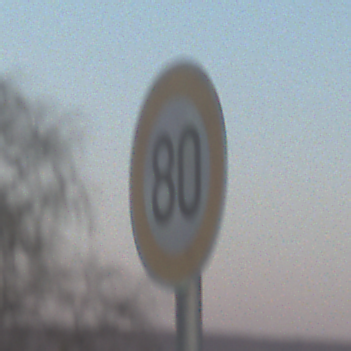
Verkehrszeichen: Geschwindigkeit80
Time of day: SunriseSunset
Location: Outdoor (Nature)
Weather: Clear
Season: Winter
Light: Natural